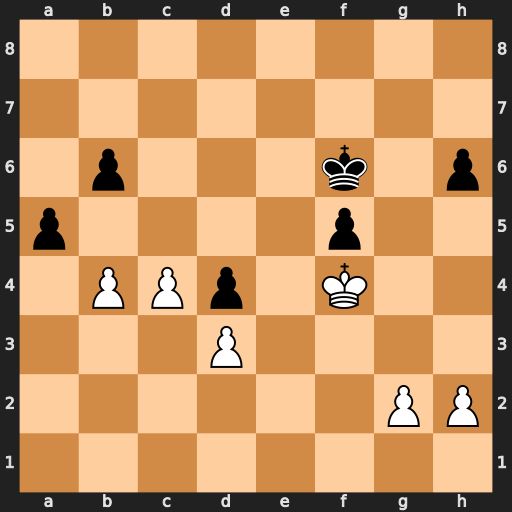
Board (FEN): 8/8/1p3k1p/p4p2/1PPp1K2/3P4/6PP/8
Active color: w
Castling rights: -
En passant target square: -
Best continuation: c5 a4 cxb6 a3 b7 a2 b8=Q